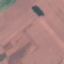
Label: AnnualCrop